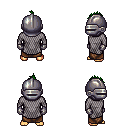
a pixel art fantasy rpg character, male body template, human, tanned skin, chain mail, robe skirt, green mohawk hairstyle, metal helm, metal gloves, four views (front, back, left, right), 2x2 character sprite sheet, small pixel art, hard edges, no anti-aliasing